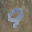
Label: 9